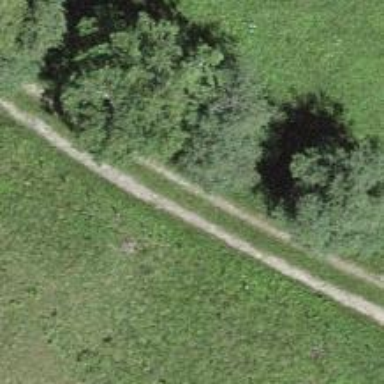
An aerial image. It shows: Unpaved path.